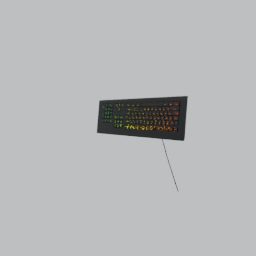
Label: electronics